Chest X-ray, AP view. Patient: 30 years old, sex M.
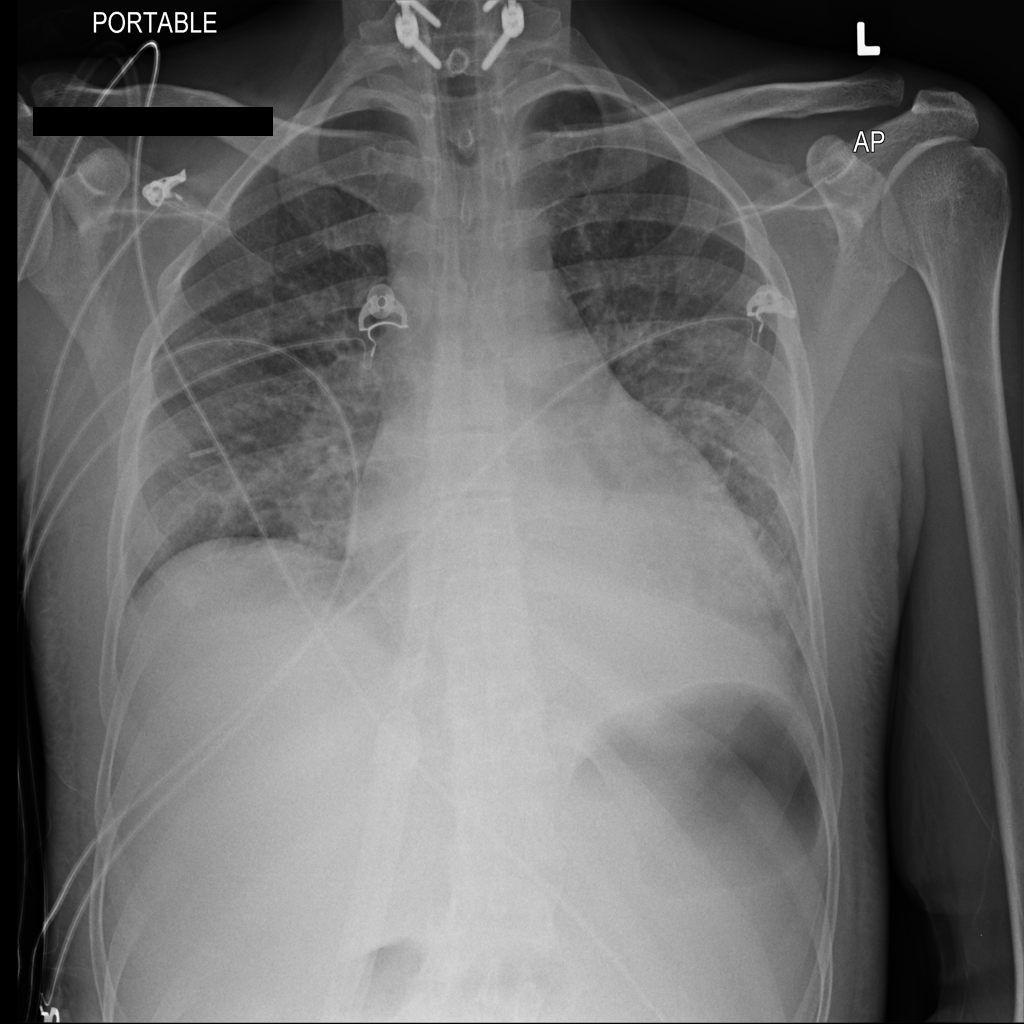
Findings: Consolidation